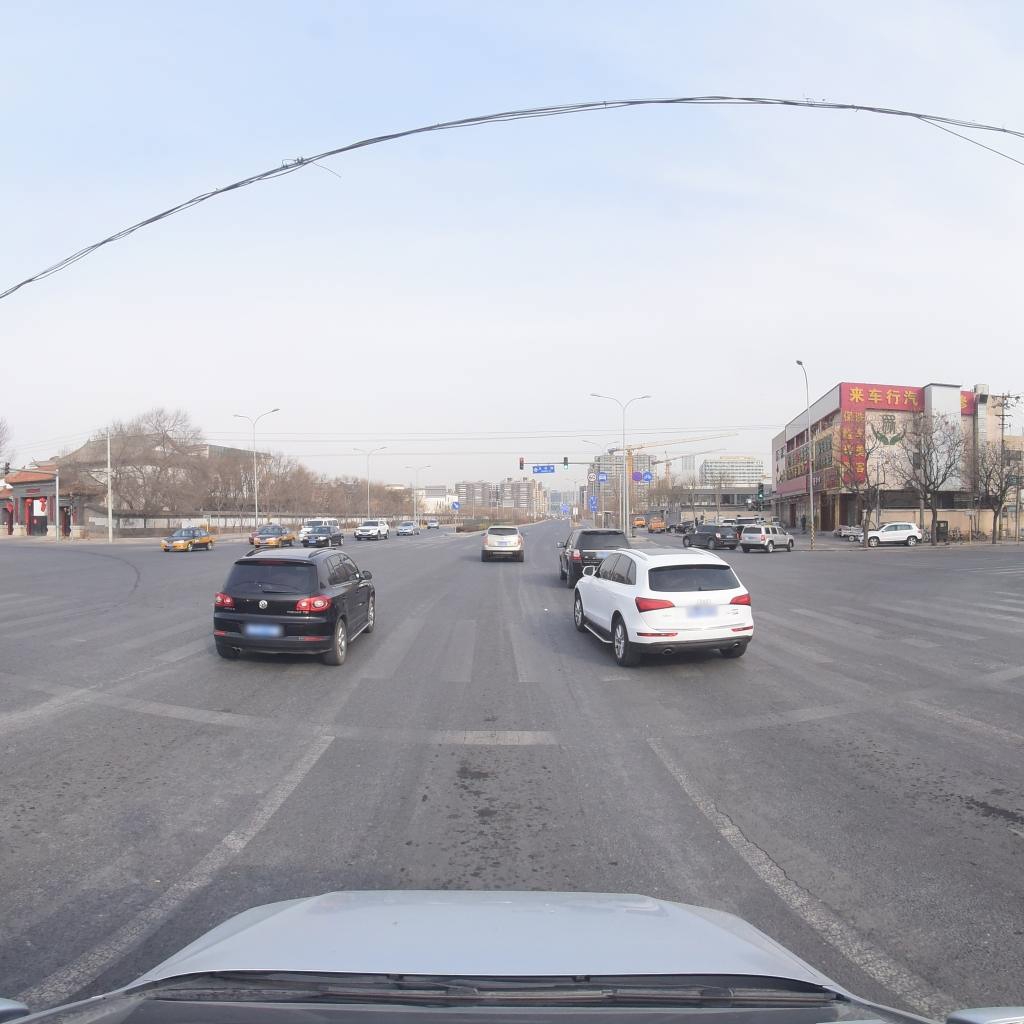
Region: Fengtai
Road damage annotations: longitudinal crack